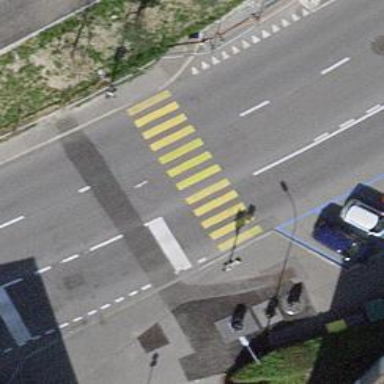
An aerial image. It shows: Marked zebra crossing on the road.